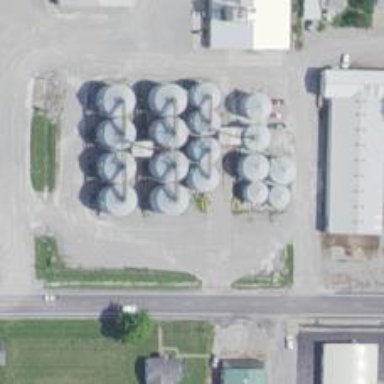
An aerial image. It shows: Silo.